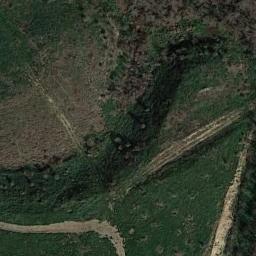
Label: meadow